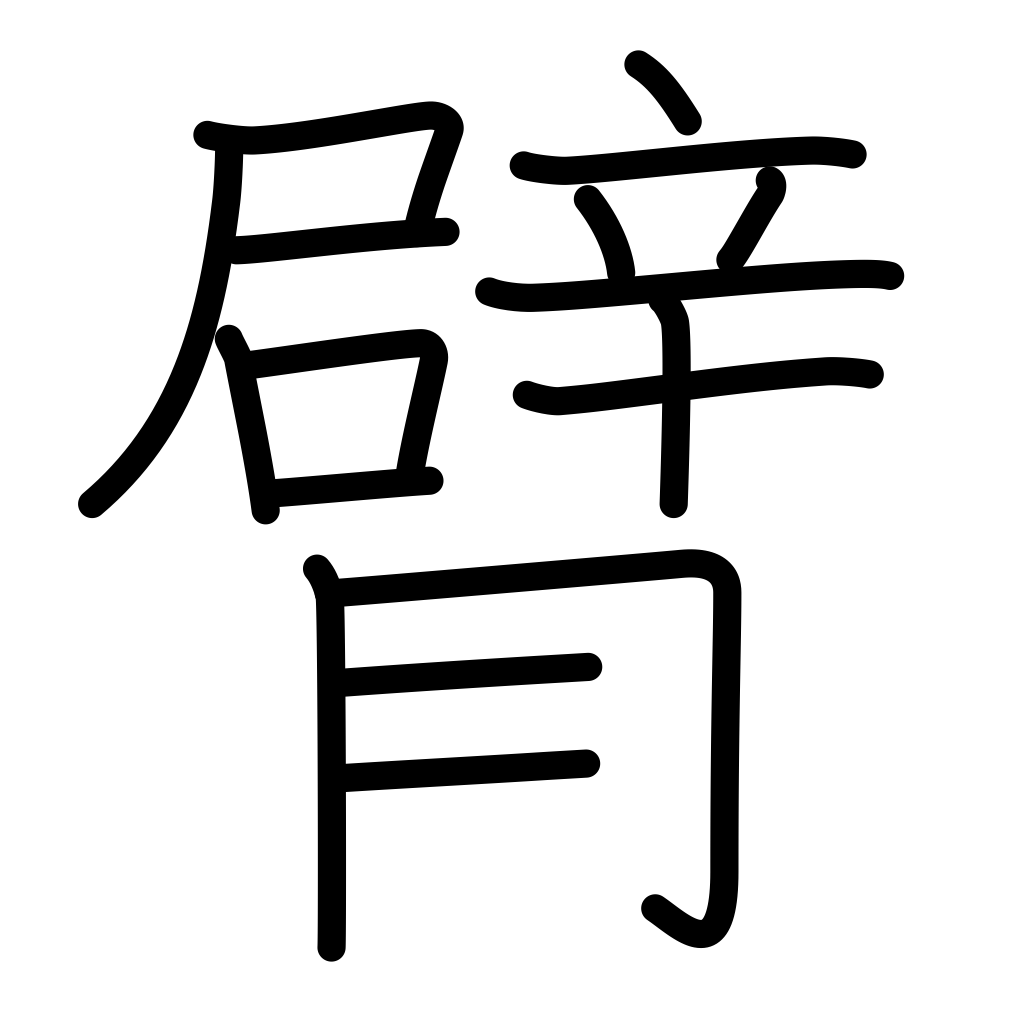
Meaning: elbow